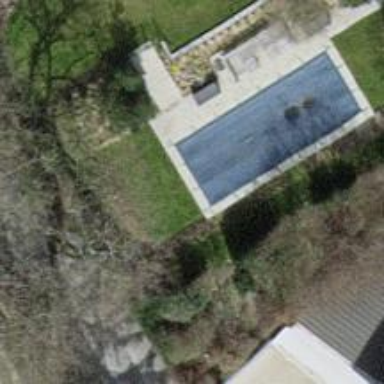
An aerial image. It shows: Swimming pool located in leisure land.